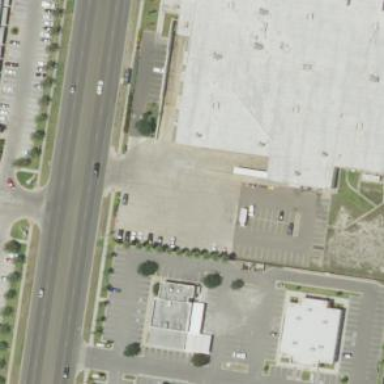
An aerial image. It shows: Retail building housing supermarket.